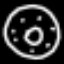
Label: donut